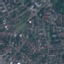
Land use / land cover class: Residential